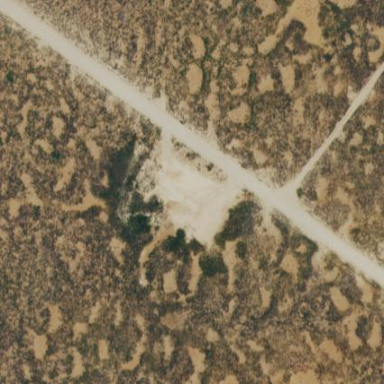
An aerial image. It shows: Natural area covered with sand.